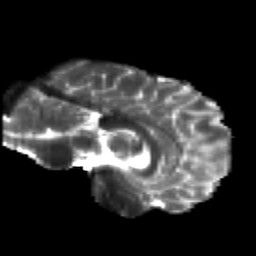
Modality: T2w
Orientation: sagittal
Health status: healthy
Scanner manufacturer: siemens
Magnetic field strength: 3 T
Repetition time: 12 s
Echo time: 0.092 s